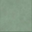
Piece: xx